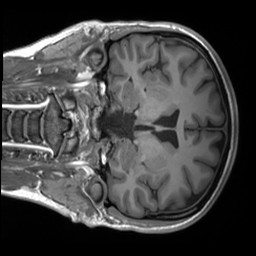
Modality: T1w
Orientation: coronal
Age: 31
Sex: female
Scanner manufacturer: siemens
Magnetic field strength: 3 T
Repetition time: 1.8 s
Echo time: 0.00241 s